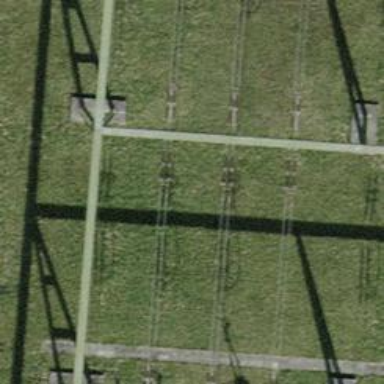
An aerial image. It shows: Insulator used in power equipment.